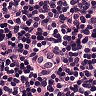
Metastatic tissue present: no